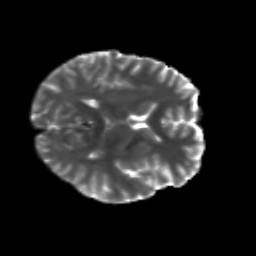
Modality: T2w
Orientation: axial
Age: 22
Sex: male
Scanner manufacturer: siemens
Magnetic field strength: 3 T
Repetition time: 8.8 s
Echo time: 0.085 s